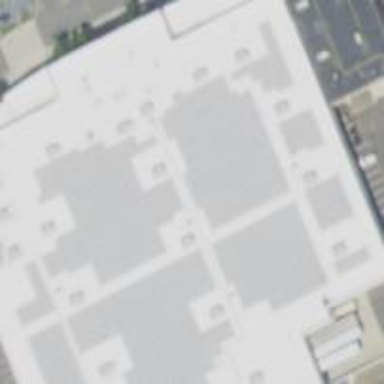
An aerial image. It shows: Building that houses supermarket.